Interaction volume radius: 5 \u00c5
Interaction volume height: 20 \u00c5
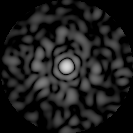
Disorder parameter: 0.7988